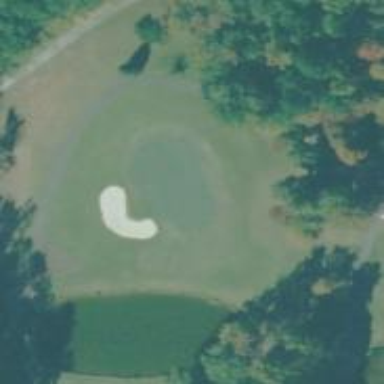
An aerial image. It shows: View of golf hole.